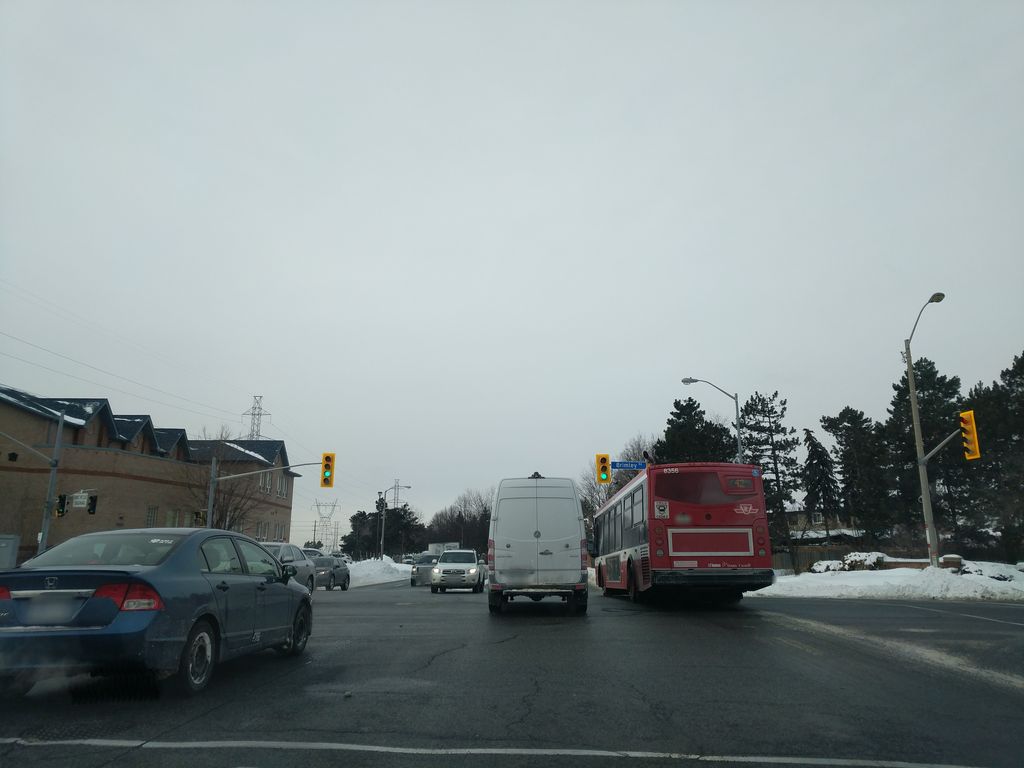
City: toronto